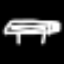
Label: bed